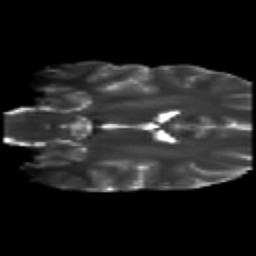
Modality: T2w
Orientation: coronal
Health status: healthy
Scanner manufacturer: siemens
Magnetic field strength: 3 T
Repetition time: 10 s
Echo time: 0.092 s